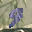
Label: 9